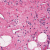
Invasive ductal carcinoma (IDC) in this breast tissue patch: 0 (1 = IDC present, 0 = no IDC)